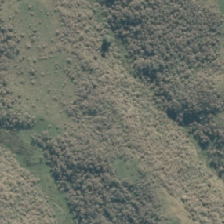
Land cover: manuka_kanuka